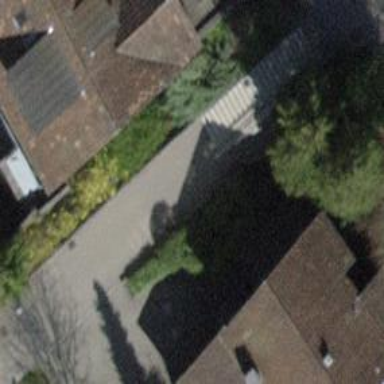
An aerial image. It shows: Concrete steps with ramp.